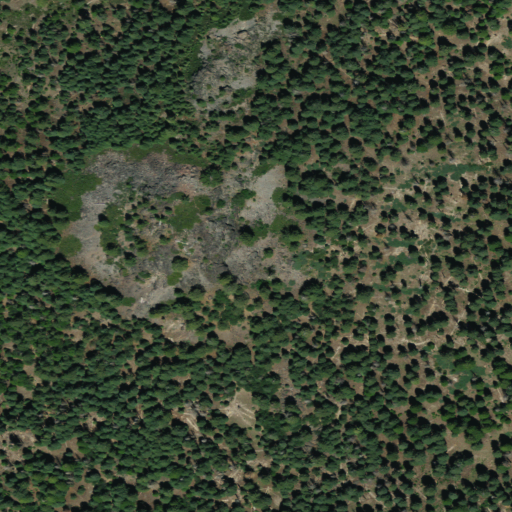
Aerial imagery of mountain in California named Small Butte containing evergreen forest and shrub